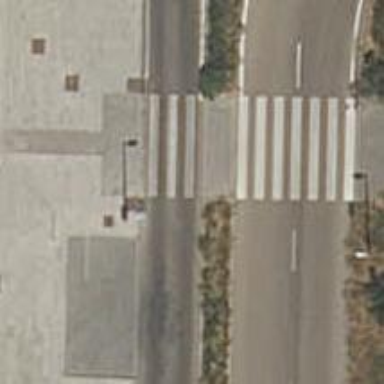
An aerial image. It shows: Zebra crossing on the road.